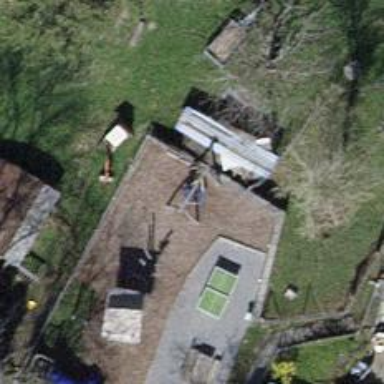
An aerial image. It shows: Playground featuring basket swing.